Question: How can I pass Double ArrayList in a bundle?

'bundle.putIntegerArrayList()' exists but I cannot find 'bundle.putDoubleArrayList()'
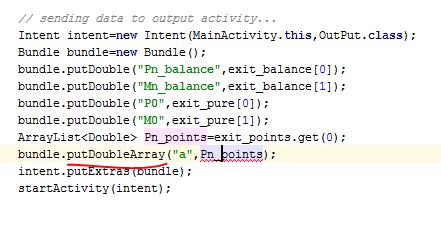
Answer: Why you need use bundle. you can just put it in Intent directly. And because Array list implement Serializable you won't have any problems.
'''
intent.putExtra("array", doubleArray);
'''
If you need use Bundle then
'''
bundle.putSerializable("array", doubleArray);
'''